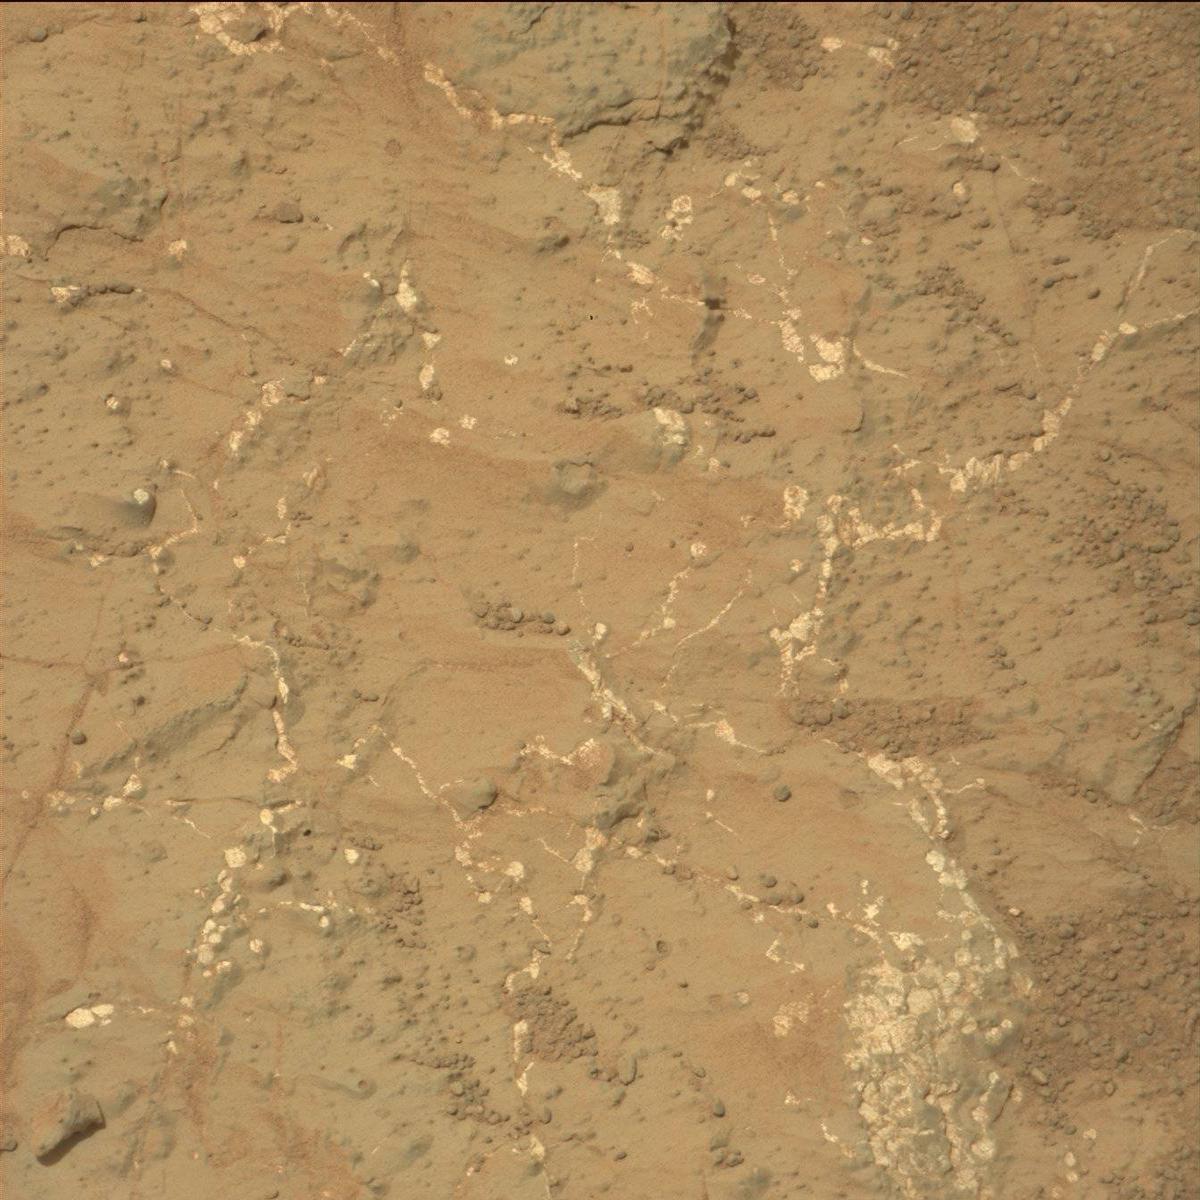
Terrain classes present: Bedrock, Rock, Sand / Soil